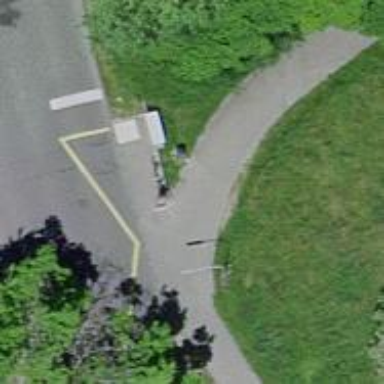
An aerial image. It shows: Bus stop with platform for public transport.